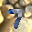
Label: 7